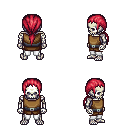
a pixel art fantasy rpg character, male body template, skeleton, leather chest armor, white pants, ruby red ponytail hairstyle, four views (front, back, left, right), 2x2 character sprite sheet, small pixel art, hard edges, no anti-aliasing